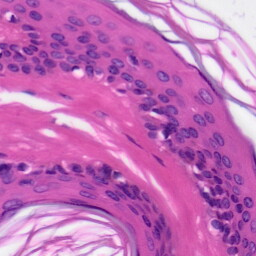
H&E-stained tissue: Skin